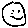
Label: smiley face